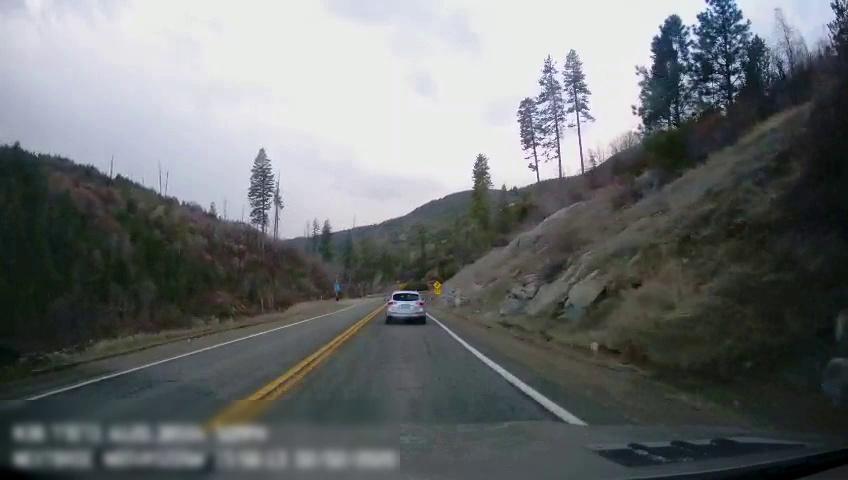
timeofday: Day
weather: Cloudy
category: Drivable Space
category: Vehicles | Car
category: Lanes | Current Lane
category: Lanes | Current Lane
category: Lanes | Opposite Lane